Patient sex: M
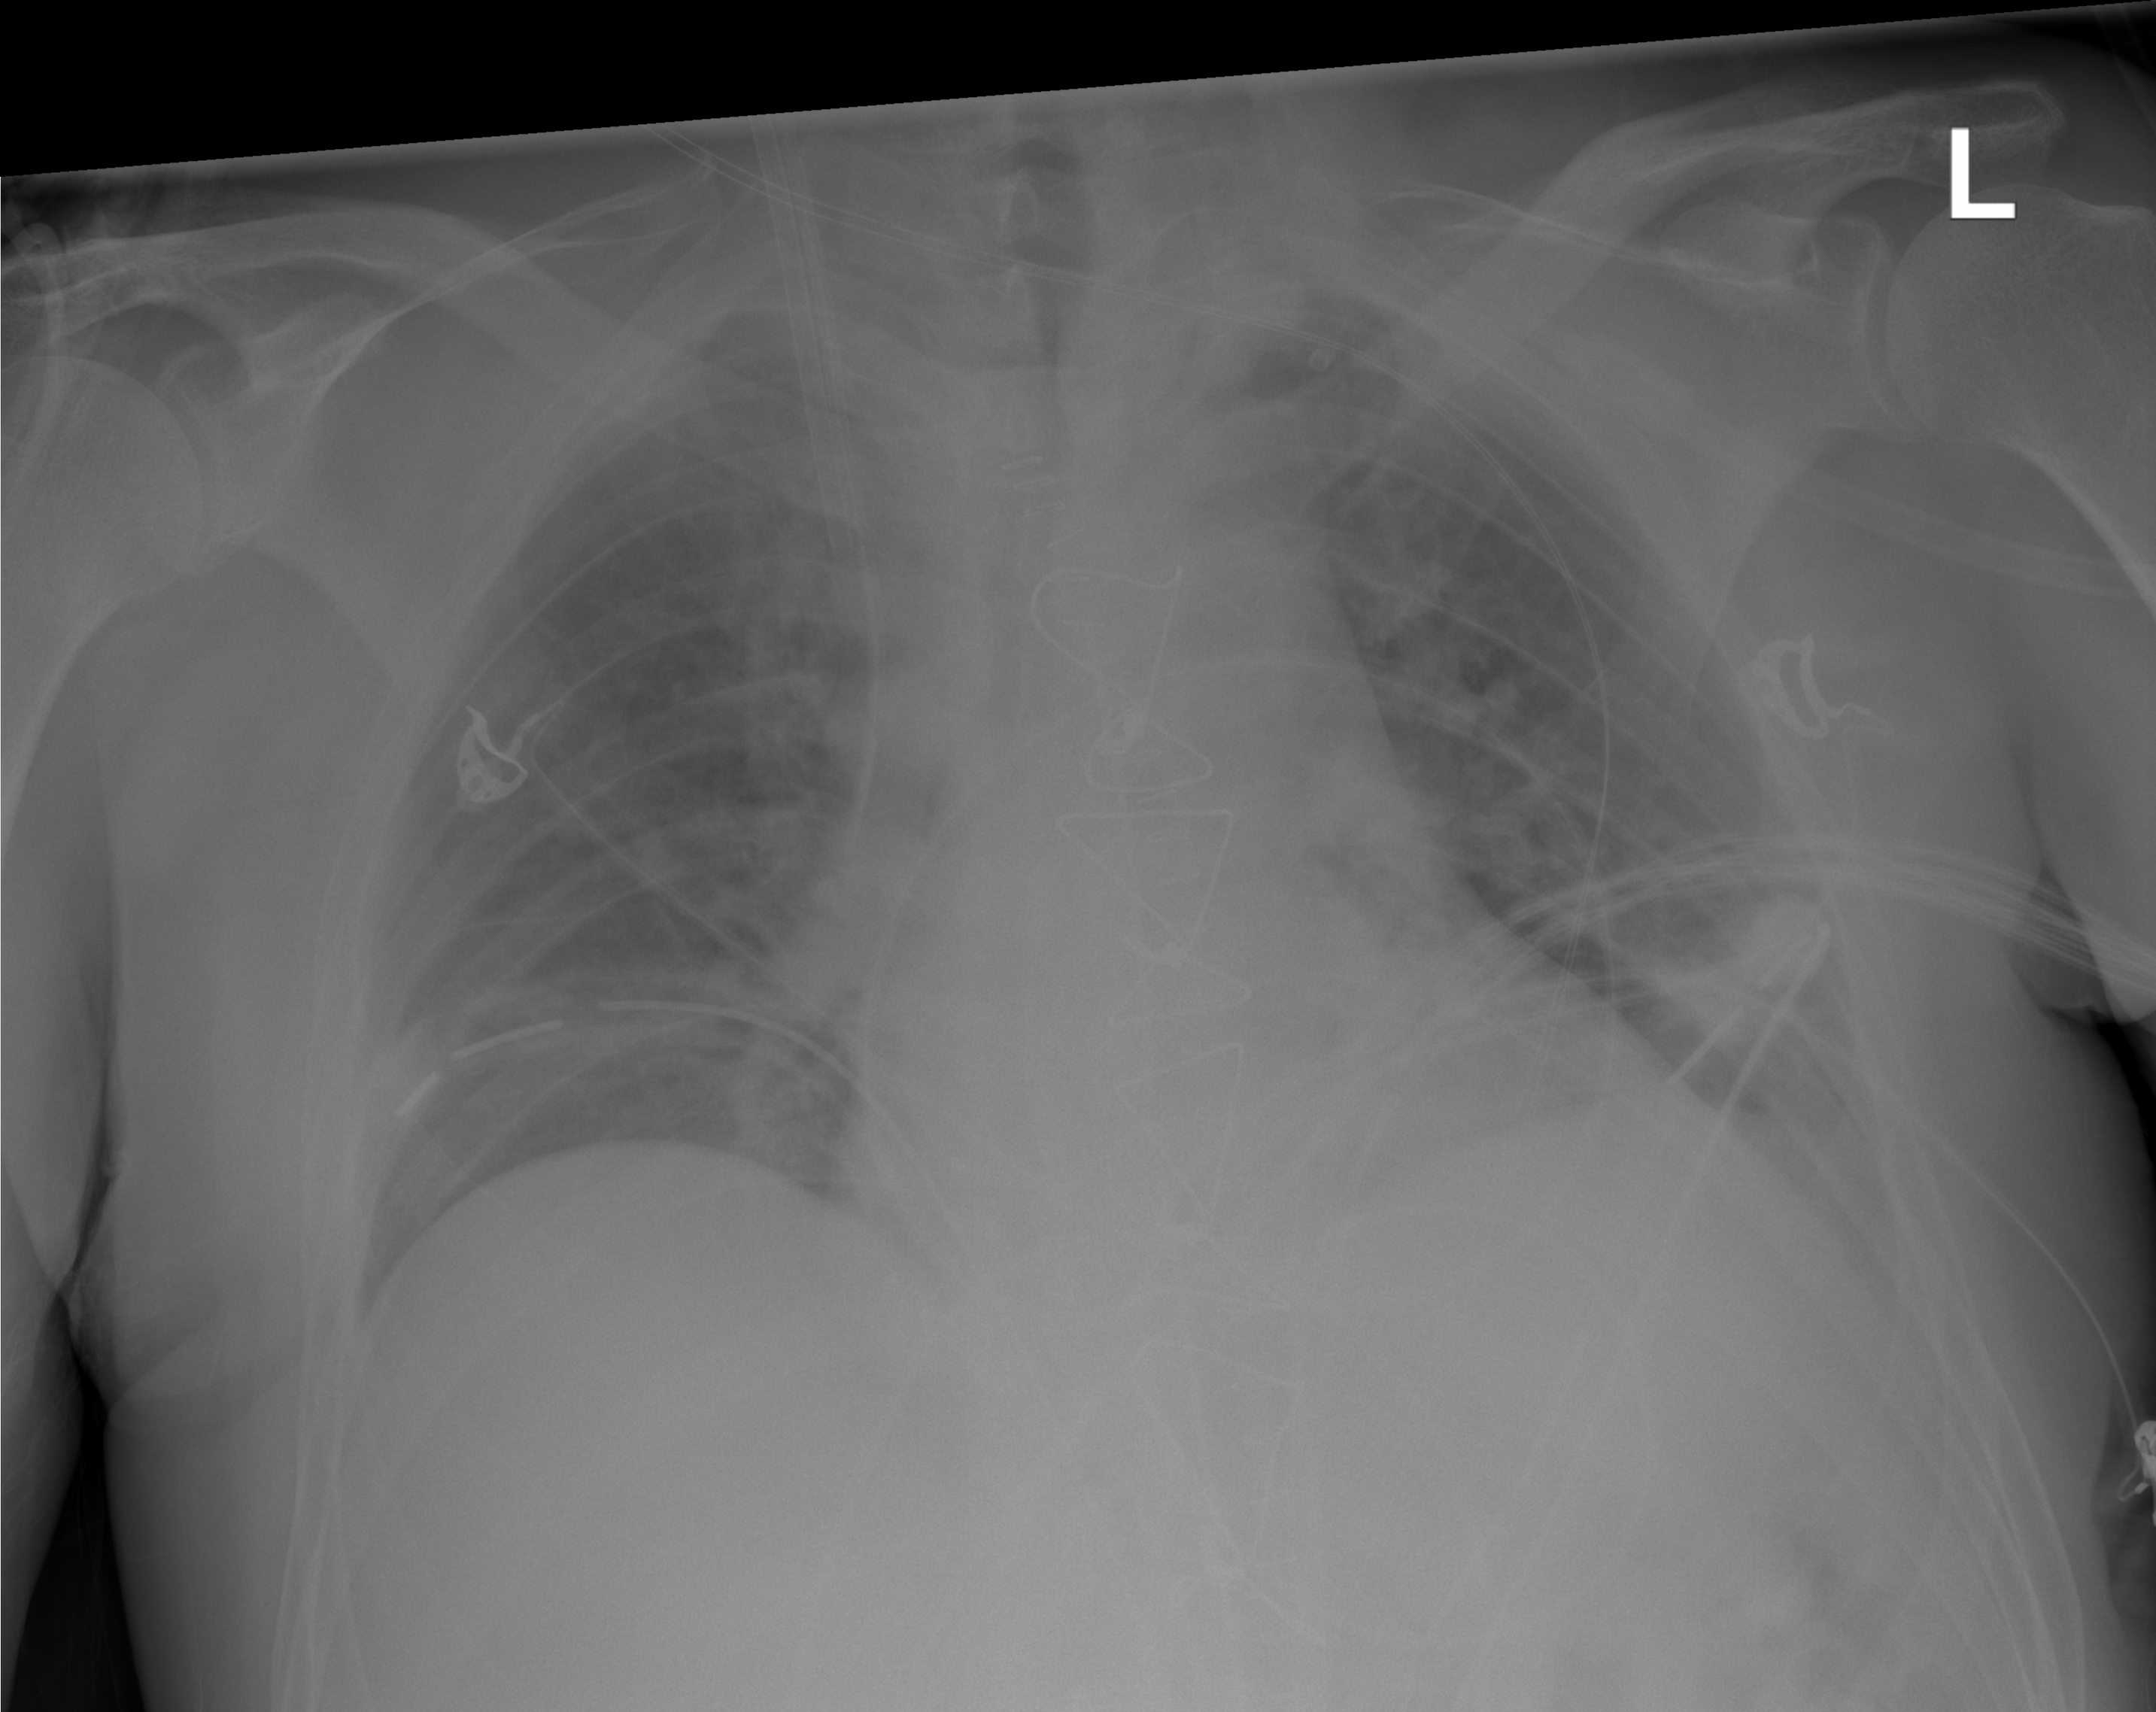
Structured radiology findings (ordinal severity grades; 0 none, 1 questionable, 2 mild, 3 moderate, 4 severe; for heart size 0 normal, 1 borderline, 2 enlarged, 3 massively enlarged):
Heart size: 0
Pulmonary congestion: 2
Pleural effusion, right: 0
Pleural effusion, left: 2
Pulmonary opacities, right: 0
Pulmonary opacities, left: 0
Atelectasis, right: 0
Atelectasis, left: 0